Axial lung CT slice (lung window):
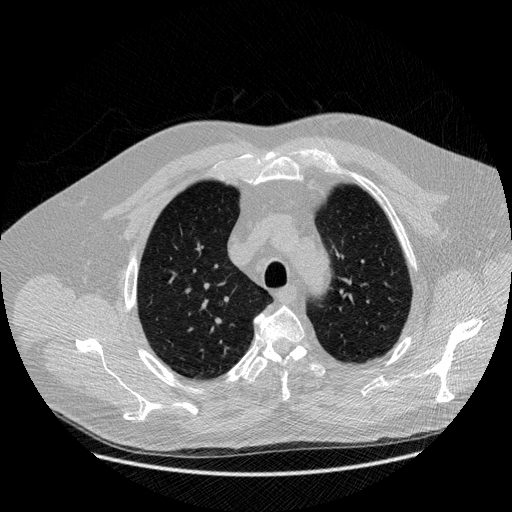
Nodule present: no